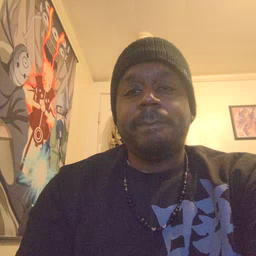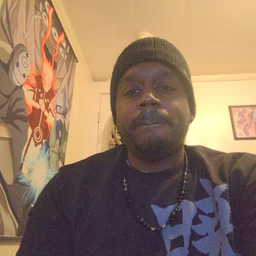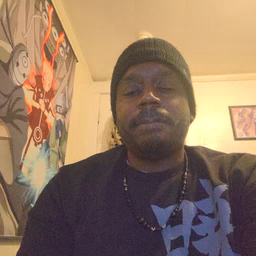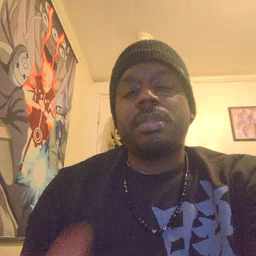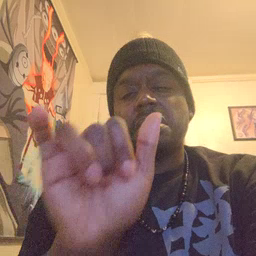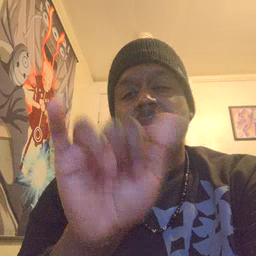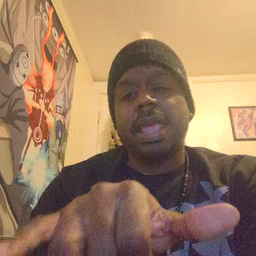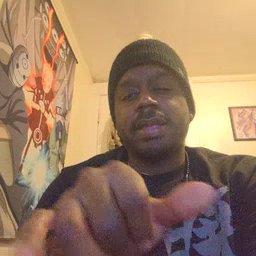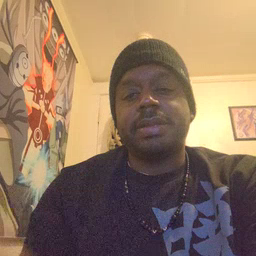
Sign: that